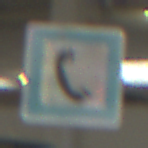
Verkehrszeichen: Fernsprecher
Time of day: Midday
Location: Roofed (Urban)
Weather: Overcast
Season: NotSpecified
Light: Artificial